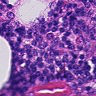
Metastatic tissue present: no